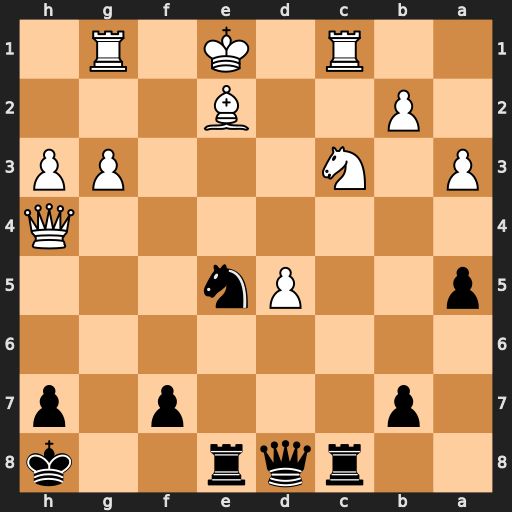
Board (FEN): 2rqr2k/1p3p1p/8/p2Pn3/7Q/P1N3PP/1P2B3/2R1K1R1
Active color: b
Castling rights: -
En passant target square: -
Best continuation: Nf3+ Kd1 Nxh4